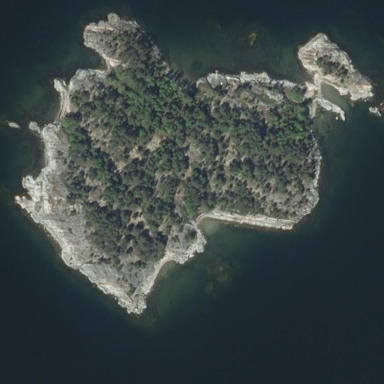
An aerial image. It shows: Island with natural coastline.